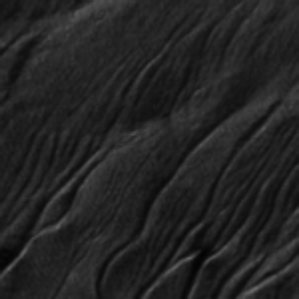
Label: frost